Question: Ok, I know this question might sound silly, but I cannot find out why the demo from the official website (you can see an example on the left hand side in the picture below) looks different (and much nicer) than what I get from running the same demo on my machine (on a 'wxt' terminal).
Is there a configuration file (something like a '~/.gnuplotrc') where a has been specified? If so, does anyone know what has been used here?
Here you have an image where you can compare the website and the locally-made versions

Moreover, just an off topic curiosity, is anyone using seriously, or it's basically used to plot simple batch plots and for ?
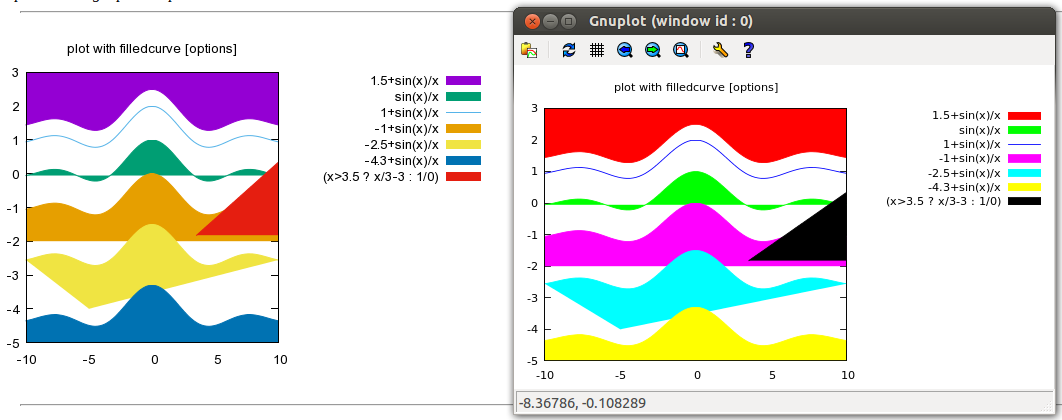
Answer: It is very likely that the person who made the demo (likely Ethan Merritt) has defined his/her own set of default line colors, which are reflected in the demo images. You can do this yourself (see 'help set linetype'). Example from gnuplot e-mail list:
'''
# Ethan A Merritt - my preference for gnuplot colors
# 2 3 4 5 6 8 are borrowed from the colors_podo set
#
set linetype 1 lc rgb "dark-violet" lw 1
set linetype 2 lc rgb "#009e73" lw 1
set linetype 3 lc rgb "#56b4e9" lw 1
set linetype 4 lc rgb "#e69f00" lw 1
set linetype 5 lc rgb "#f0e442" lw 1
set linetype 6 lc rgb "#0072b2" lw 1
set linetype 7 lc rgb "#e51e10" lw 1
set linetype 8 lc rgb "black" lw 1
set linetype 9 lc rgb "gray50" lw 1
set linetype cycle 9
'''
There are no built-in gnuplot themes, only sets of settings which change colors.
And yes, I do use gnuplot seriously! I use it both for simple plotting and for scientific publication.